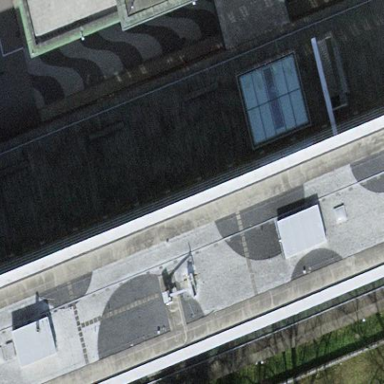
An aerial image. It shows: Public building.